Field crop: tomato
Growth stage: 1
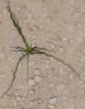
Species: cyperus